Question: I have created a report file in my ASP application, 'Statistics.rdlc'
I have created a Data Source which connects to my local database.
I now wish to add a Dataset using a specific query I have written, however when I right click Datasets in the Report Data panel and select my Data source I am presented with a list of the tables on the database under 'Available datasets'.
What I am expecting to see here is the Dataset1.xsd I created which contains the following:

That Query contains the SQL I wish to apply to my report table, can any point out what im doing wrong here?
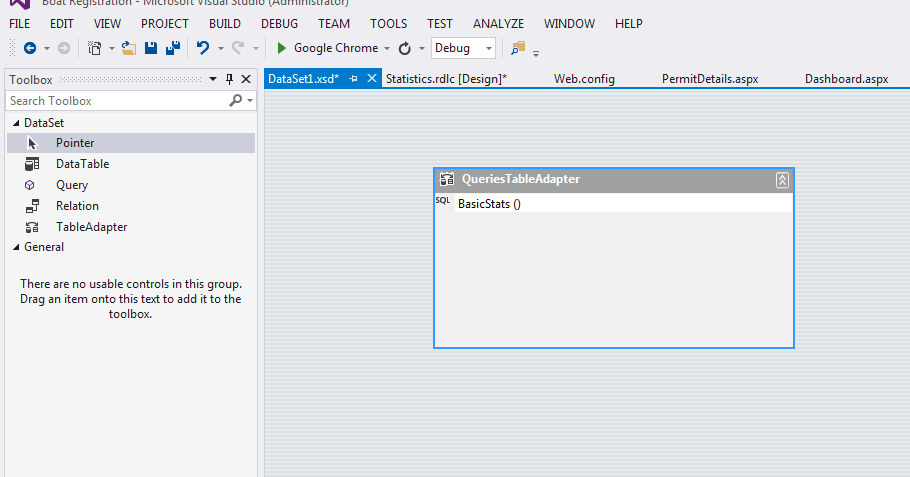
Answer: I needed to create a table adapter not a query.
This post helped me out:
<URL>